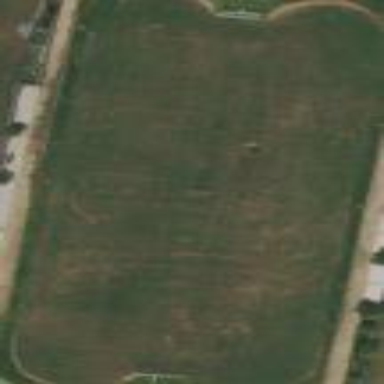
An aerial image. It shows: Soccer pitch for outdoor sports and leisure activities.